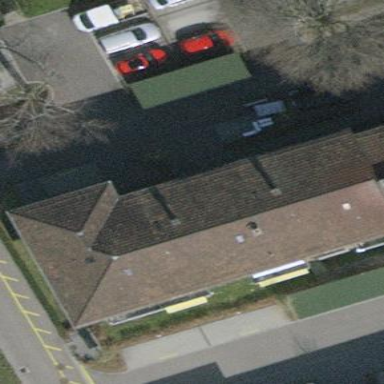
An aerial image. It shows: Apartment building with hipped roof.